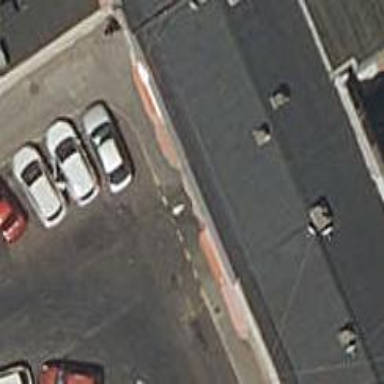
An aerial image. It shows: Car repair shop.